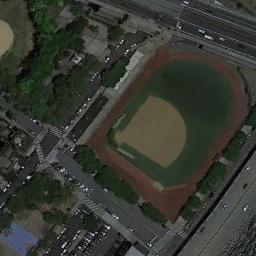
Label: baseball_diamond